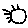
Label: sun